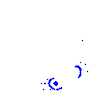
Particle: kaon